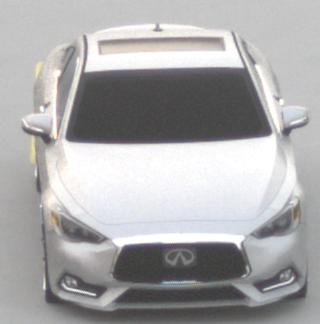
Make: Infiniti
Model: Q60 2.0t
Detailed model: Q60 (V37)
Model produced from: 2016/10
Model produced until: 2018/08
Doors: 2
Color: white
Road condition: dry road
Daytime: sunrise or sunset
Contrast: low contrast